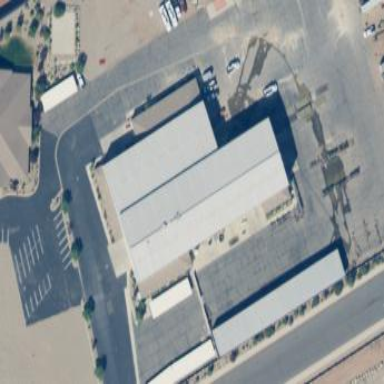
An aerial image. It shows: Commercial building.